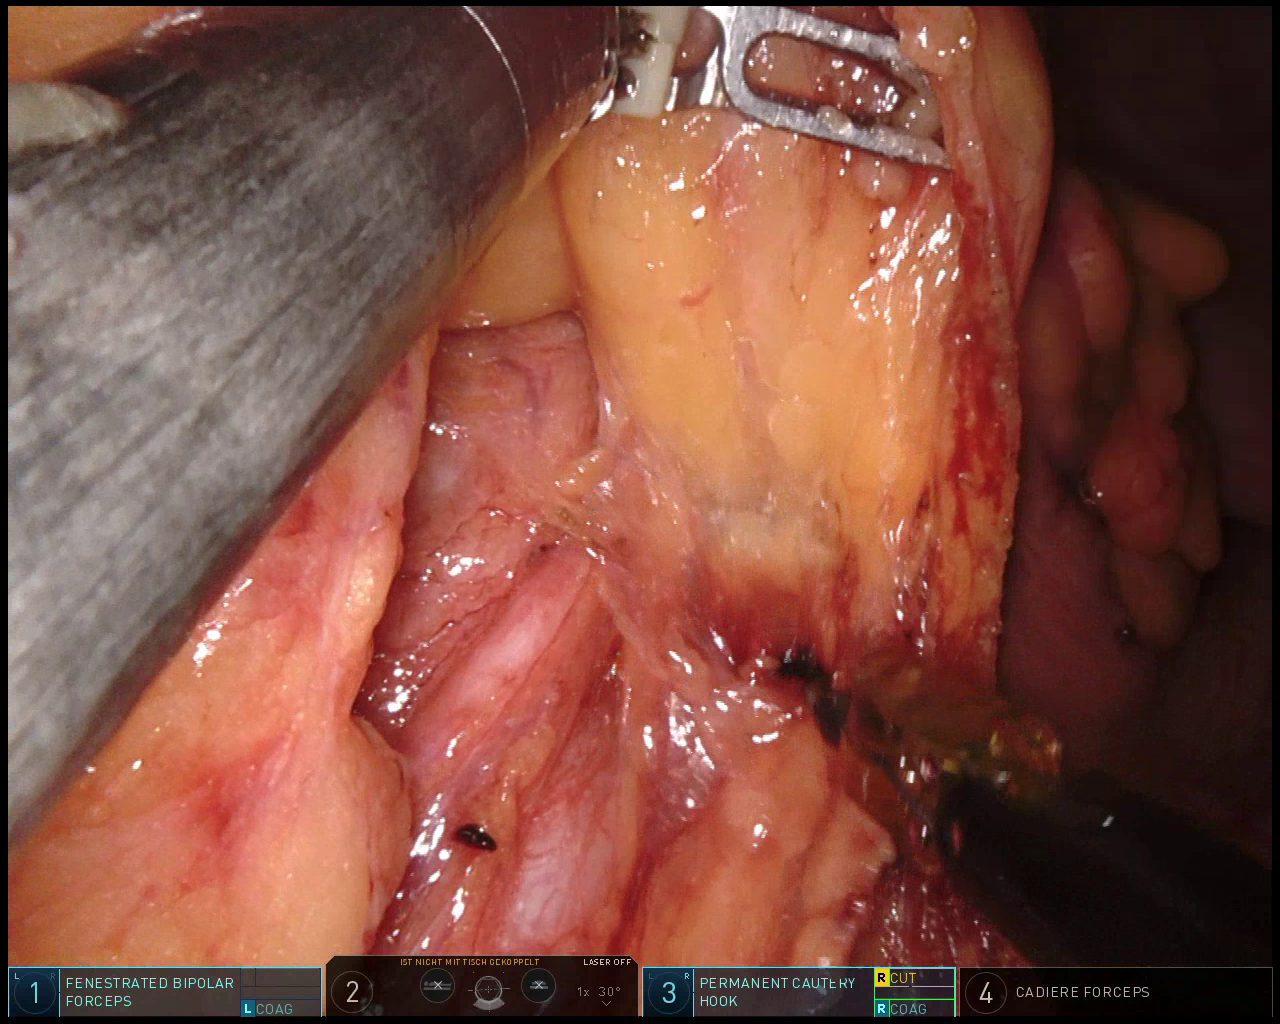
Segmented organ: ureter
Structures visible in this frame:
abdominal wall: no
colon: no
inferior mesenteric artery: no
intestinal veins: no
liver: no
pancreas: no
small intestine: no
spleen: no
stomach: no
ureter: yes
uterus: no
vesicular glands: no